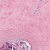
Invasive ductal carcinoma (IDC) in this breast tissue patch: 0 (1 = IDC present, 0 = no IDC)